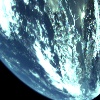
Label: cloud